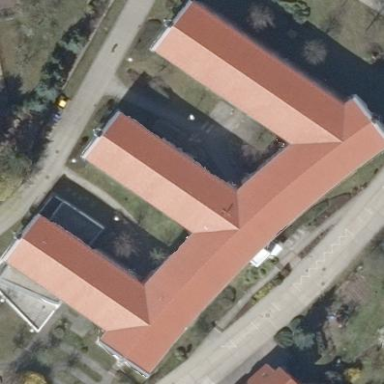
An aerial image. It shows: Government office building.